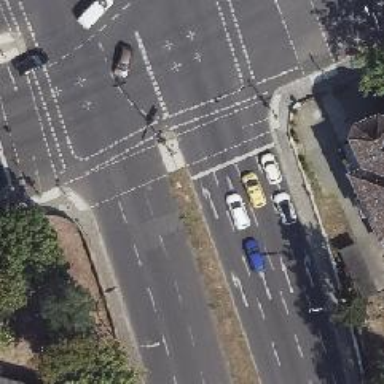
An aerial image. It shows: Crossing with traffic signals.